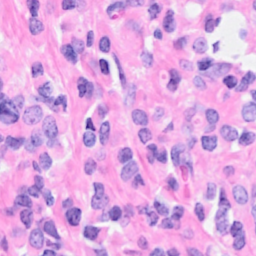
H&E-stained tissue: Breast